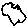
Label: cloud